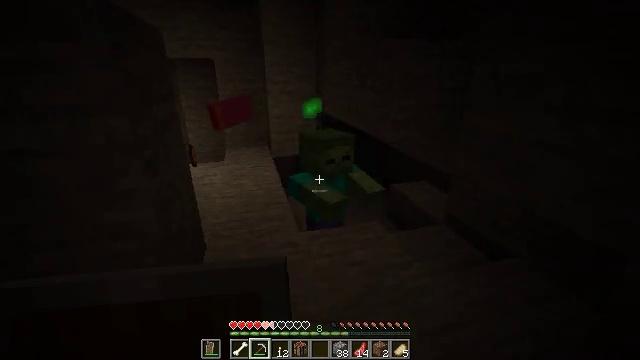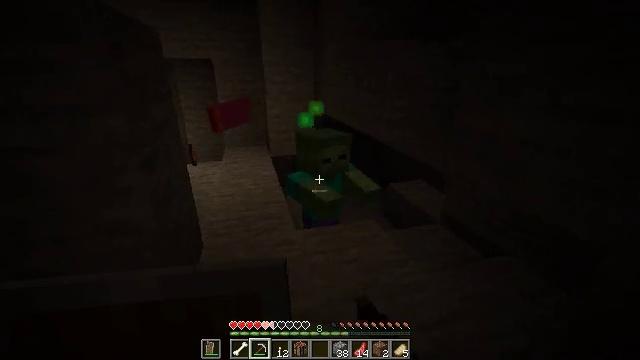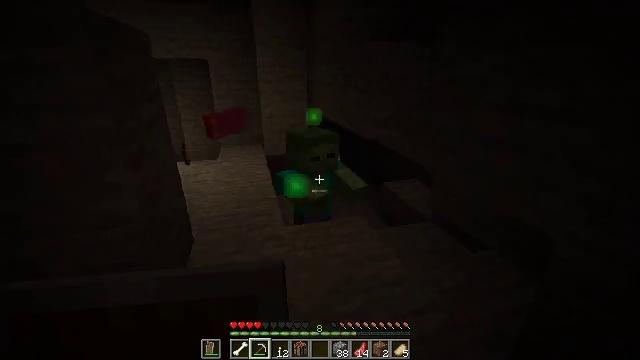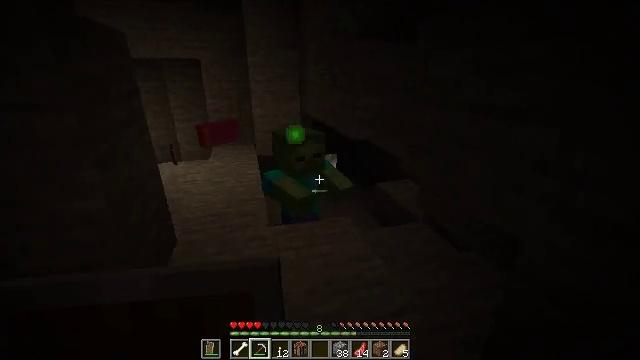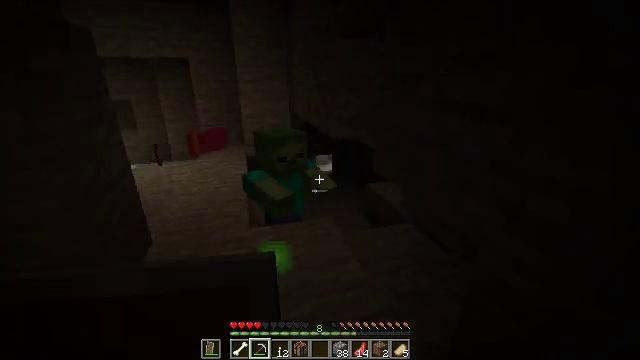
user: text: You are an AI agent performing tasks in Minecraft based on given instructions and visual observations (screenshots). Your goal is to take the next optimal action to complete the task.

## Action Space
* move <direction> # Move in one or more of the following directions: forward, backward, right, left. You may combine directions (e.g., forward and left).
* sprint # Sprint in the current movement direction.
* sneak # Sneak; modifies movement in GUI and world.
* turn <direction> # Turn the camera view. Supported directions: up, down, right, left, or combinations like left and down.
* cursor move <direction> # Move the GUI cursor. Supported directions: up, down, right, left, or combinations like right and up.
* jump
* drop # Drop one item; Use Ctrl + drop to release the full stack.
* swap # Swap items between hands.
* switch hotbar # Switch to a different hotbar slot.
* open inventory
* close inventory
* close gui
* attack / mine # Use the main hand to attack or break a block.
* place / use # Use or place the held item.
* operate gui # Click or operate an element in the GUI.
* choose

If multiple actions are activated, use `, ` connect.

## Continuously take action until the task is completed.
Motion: motion action
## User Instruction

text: Combat enemy.
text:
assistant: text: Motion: move right, attack / mine
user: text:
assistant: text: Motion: move right, attack / mine
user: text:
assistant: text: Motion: move right, attack / mine
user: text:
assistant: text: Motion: move right
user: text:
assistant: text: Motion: no_op